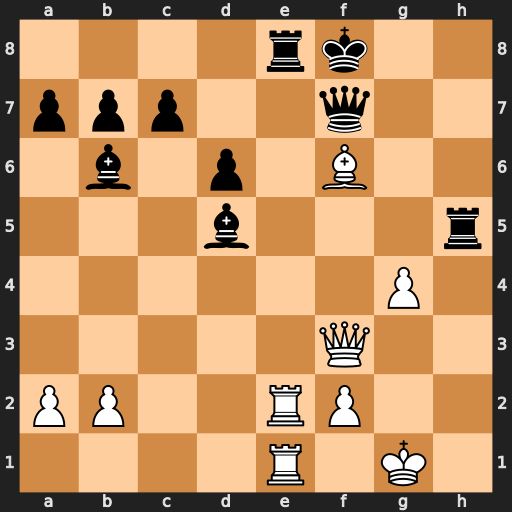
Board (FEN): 4rk2/ppp2q2/1b1p1B2/3b3r/6P1/5Q2/PP2RP2/4R1K1
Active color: w
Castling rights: -
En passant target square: -
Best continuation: Rxe8+ Qxe8 Rxe8+ Kxe8 Qe2+